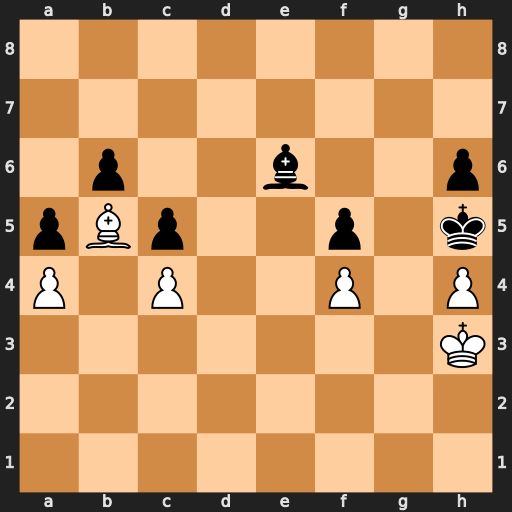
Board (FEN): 8/8/1p2b2p/pBp2p1k/P1P2P1P/7K/8/8
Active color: w
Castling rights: -
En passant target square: -
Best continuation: Be8+ Bf7 Bxf7#